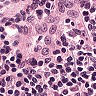
Metastatic tissue present: no